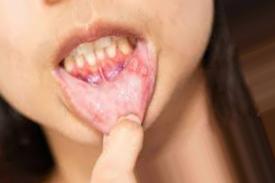
Condition: Mouth Ulcer